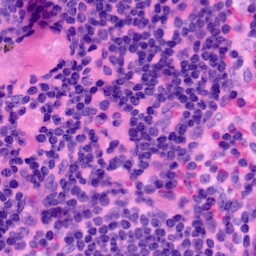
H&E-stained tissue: LymphNode